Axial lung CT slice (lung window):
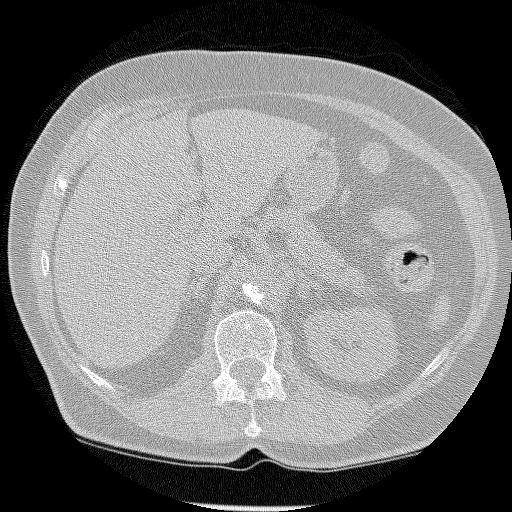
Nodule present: no